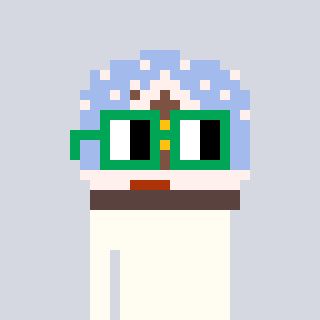
a pixel art character with square green glasses, a snow globe-shaped head and a computerblue-colored body on a cool background